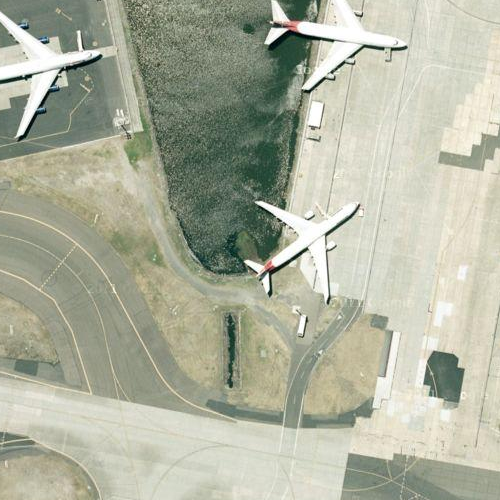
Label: sydney